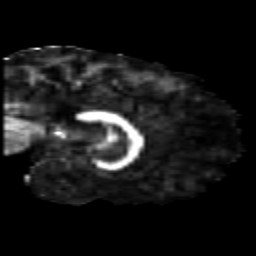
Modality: FA
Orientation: sagittal
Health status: healthy
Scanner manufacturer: siemens
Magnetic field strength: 3 T
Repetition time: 10 s
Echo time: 0.092 s